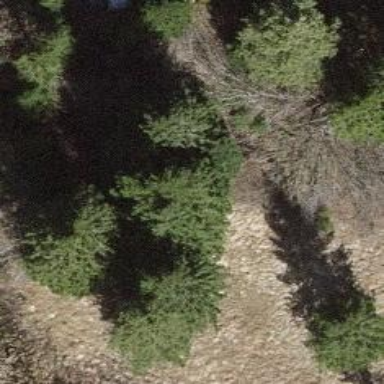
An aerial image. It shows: Beautiful tree in nature.